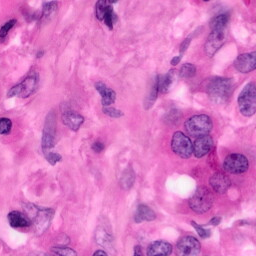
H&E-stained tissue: Pancreatic